This time-frequency spectrogram was computed from a rotor test-rig vibration snapshot; brighter regions carry more energy. Classify the rotor condition as one of: normal, misalignment, unbalance, looseness.
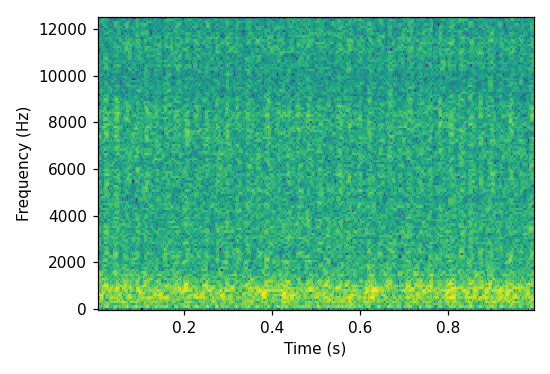
Answer: unbalance